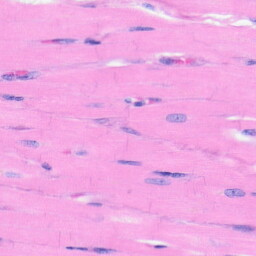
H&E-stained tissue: Heart